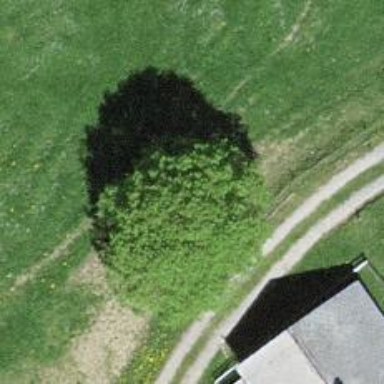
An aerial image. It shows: Evergreen tree with needle-leaved leaves.